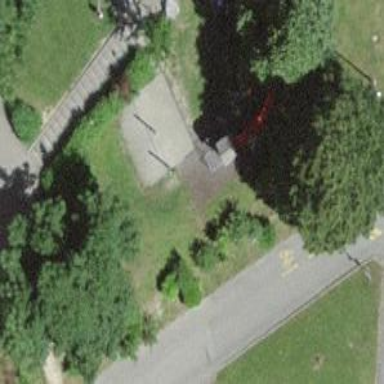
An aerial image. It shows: Playground featuring climbing frame.